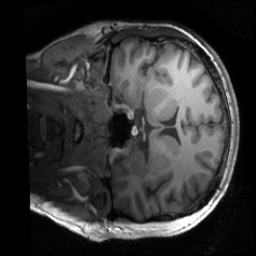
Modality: T1w
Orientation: coronal
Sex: female